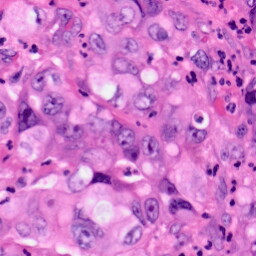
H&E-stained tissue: Pancreatic